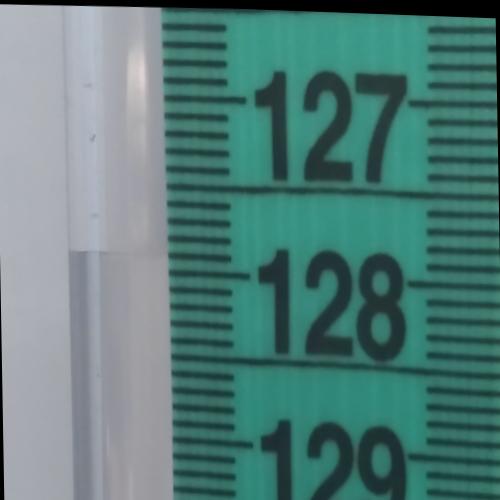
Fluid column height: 127.9 cm